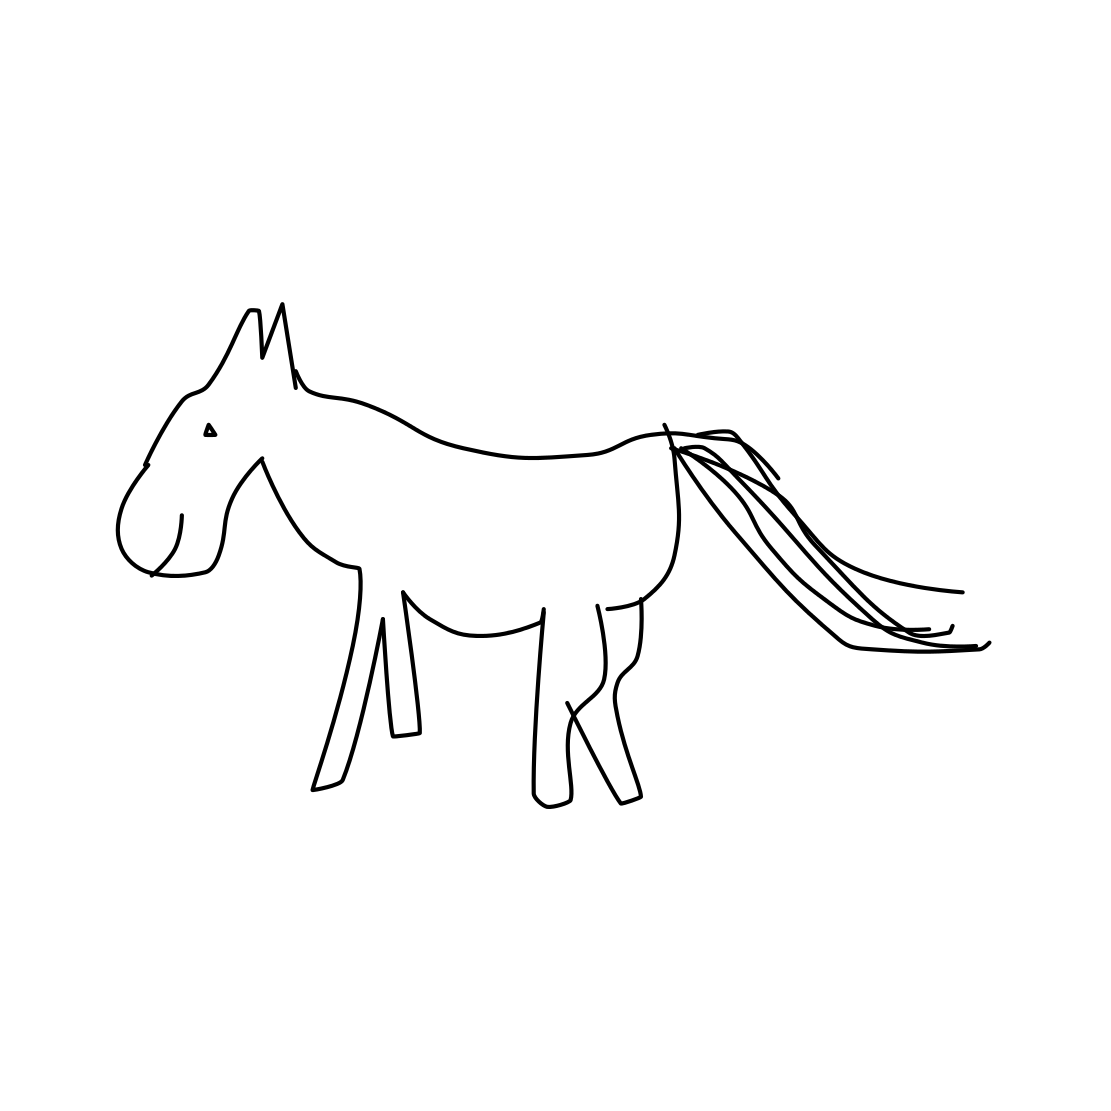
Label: horse